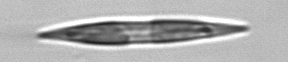
Label: pennate_Pseudo-nitzschia